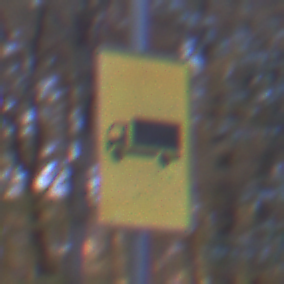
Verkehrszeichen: KFZZulaessigeGesamtmasse3Komma5TOhnePfeilsymbol
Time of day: Night
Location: Outdoor (Suburban)
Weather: PartlyCloudy
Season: NotSpecified
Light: Artificial